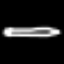
Label: pencil